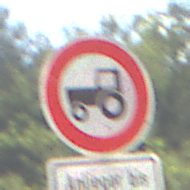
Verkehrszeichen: VerbotKraftfahrzeugeZuegeNichtSchneller25
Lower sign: SonstigeFahrzeugePersonengruppenFrei3
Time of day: Midday
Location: Outdoor (Nature)
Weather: PartlyCloudy
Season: NotSpecified
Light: Natural